Interaction volume radius: 5 \u00c5
Interaction volume height: 15 \u00c5
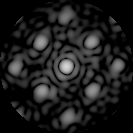
Disorder parameter: 0.3352